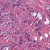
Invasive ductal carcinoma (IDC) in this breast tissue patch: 1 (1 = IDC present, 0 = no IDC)